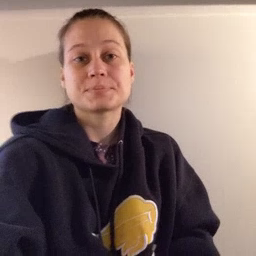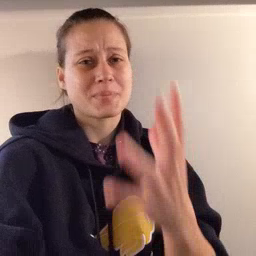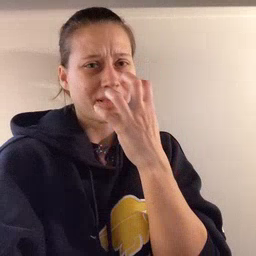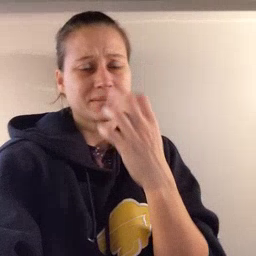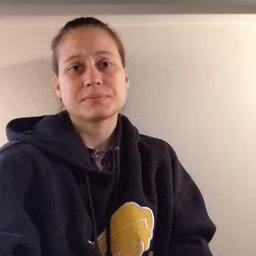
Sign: mad